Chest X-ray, PA view. Patient: 52 years old, sex M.
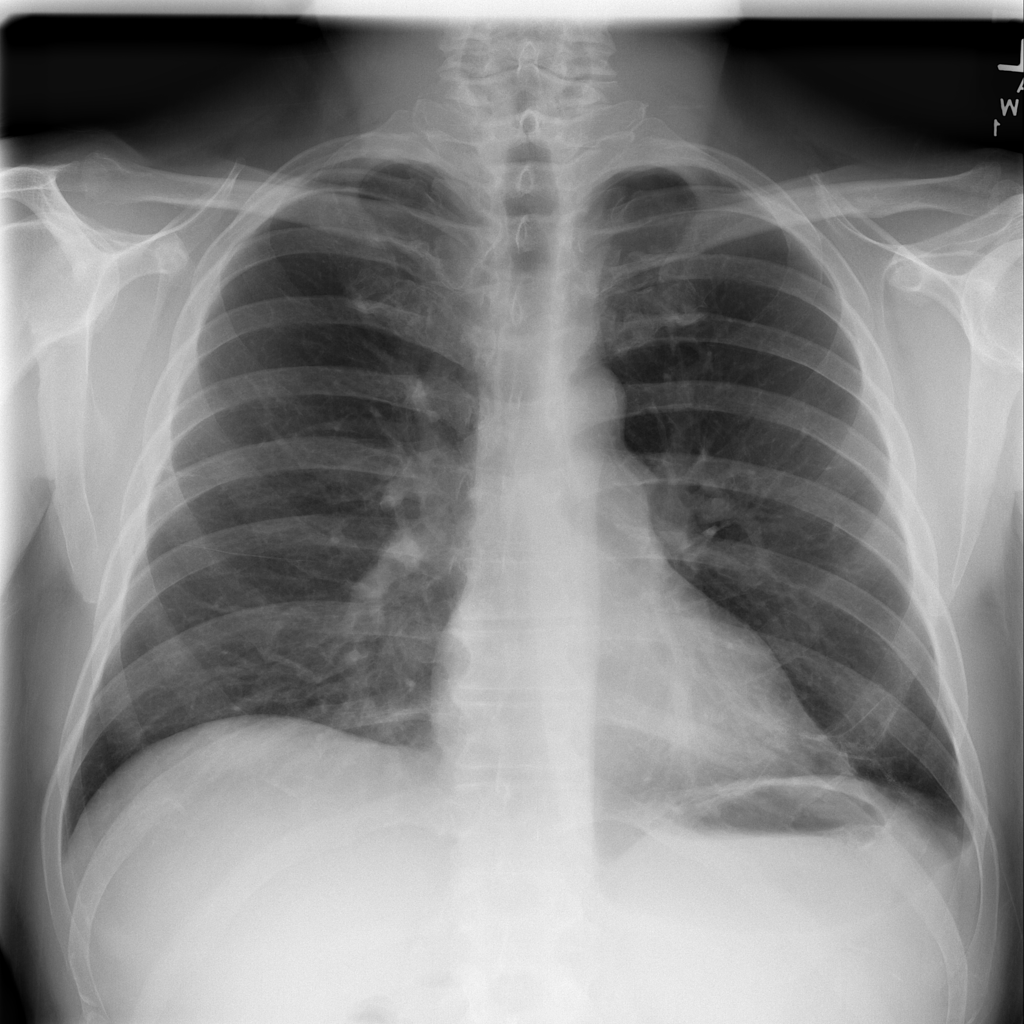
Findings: Atelectasis, Infiltration